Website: lowes
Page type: order-returns
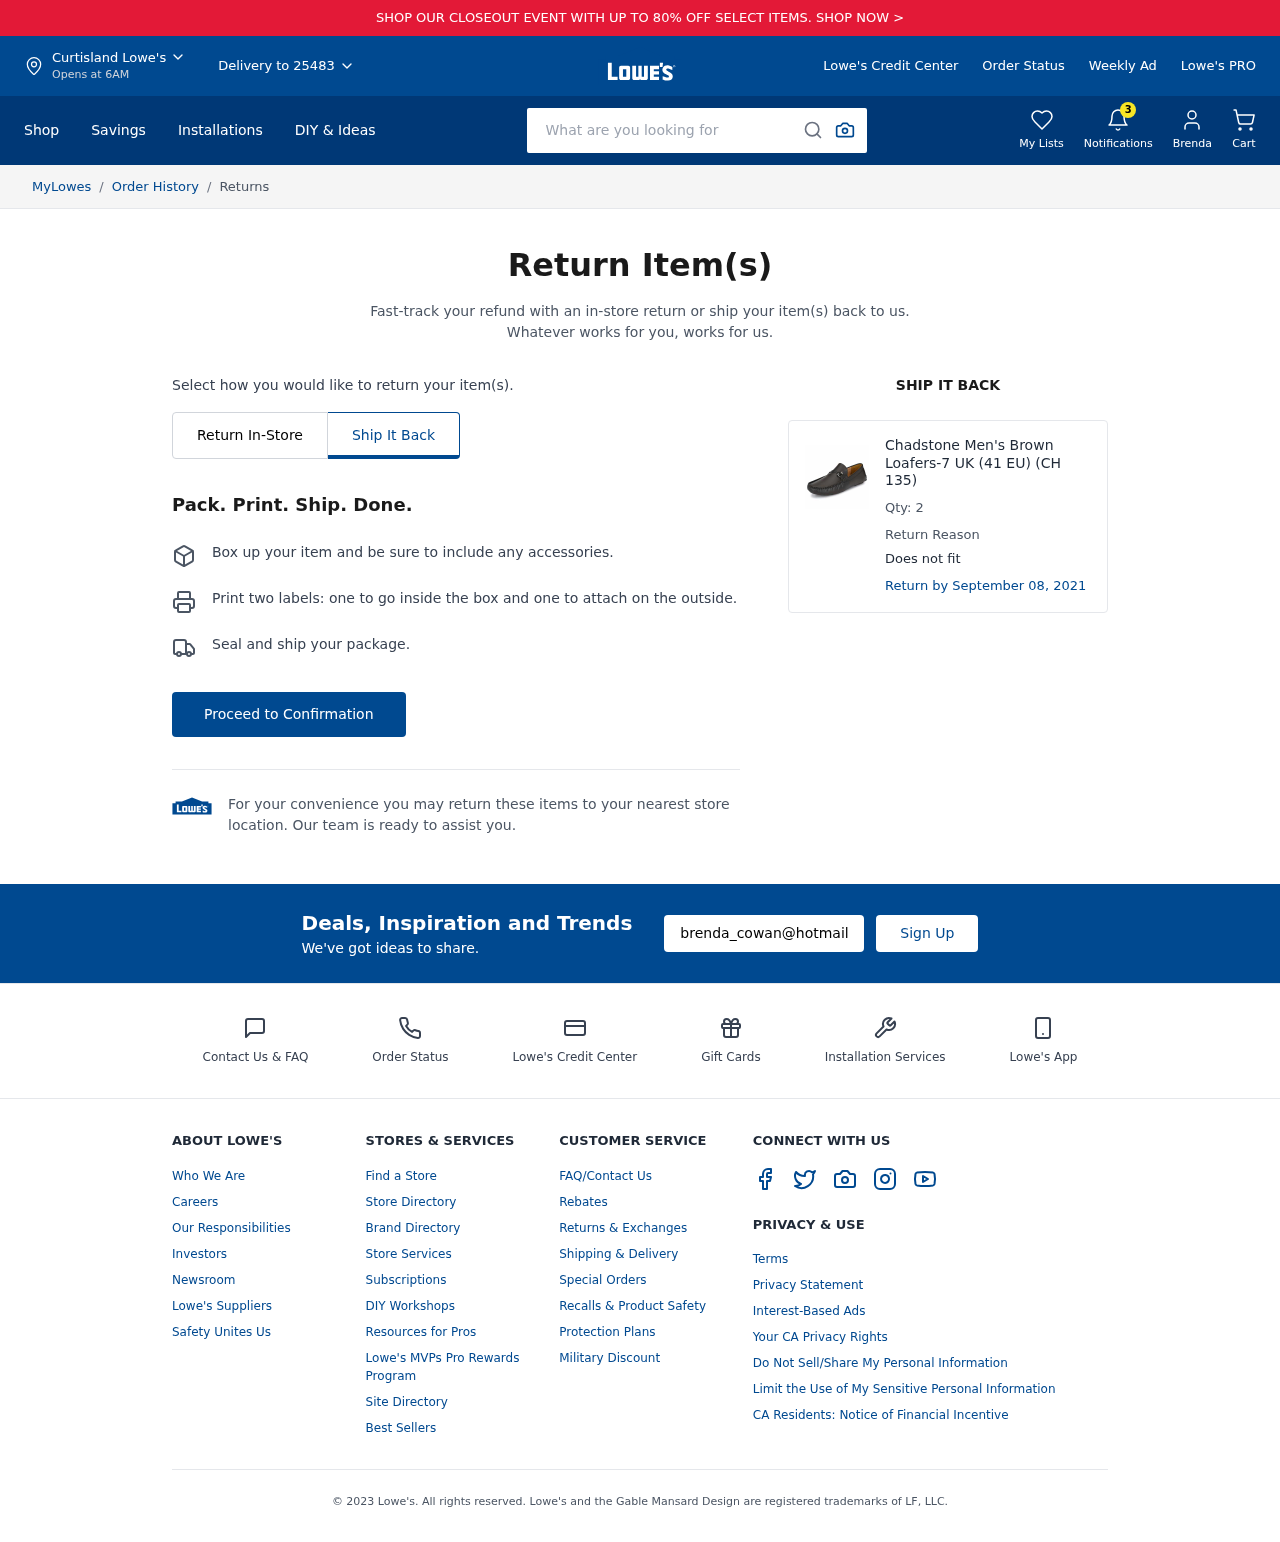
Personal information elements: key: PII_CITY
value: Curtisland
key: PII_EMAIL
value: brenda_cowan@hotmail.com
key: PII_FIRSTNAME
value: Brenda
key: PII_POSTCODE
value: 25483
Product elements: key: PRODUCT1_NAME
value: Chadstone Men's Brown Loafers-7 UK (41 EU) (CH 135)
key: PRODUCT1_QUANTITY
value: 2
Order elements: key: ORDER_RETURN_BY_DATE
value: September 08, 2021
Search elements: key: HEADER_SEARCH
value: What are you looking for
Other elements: key: NOTIFICATION_COUNT
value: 3